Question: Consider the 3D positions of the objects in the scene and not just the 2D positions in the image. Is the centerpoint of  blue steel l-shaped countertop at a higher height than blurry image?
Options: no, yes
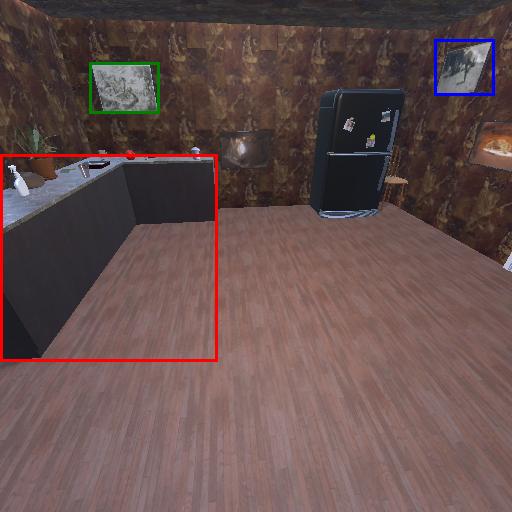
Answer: no